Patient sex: F
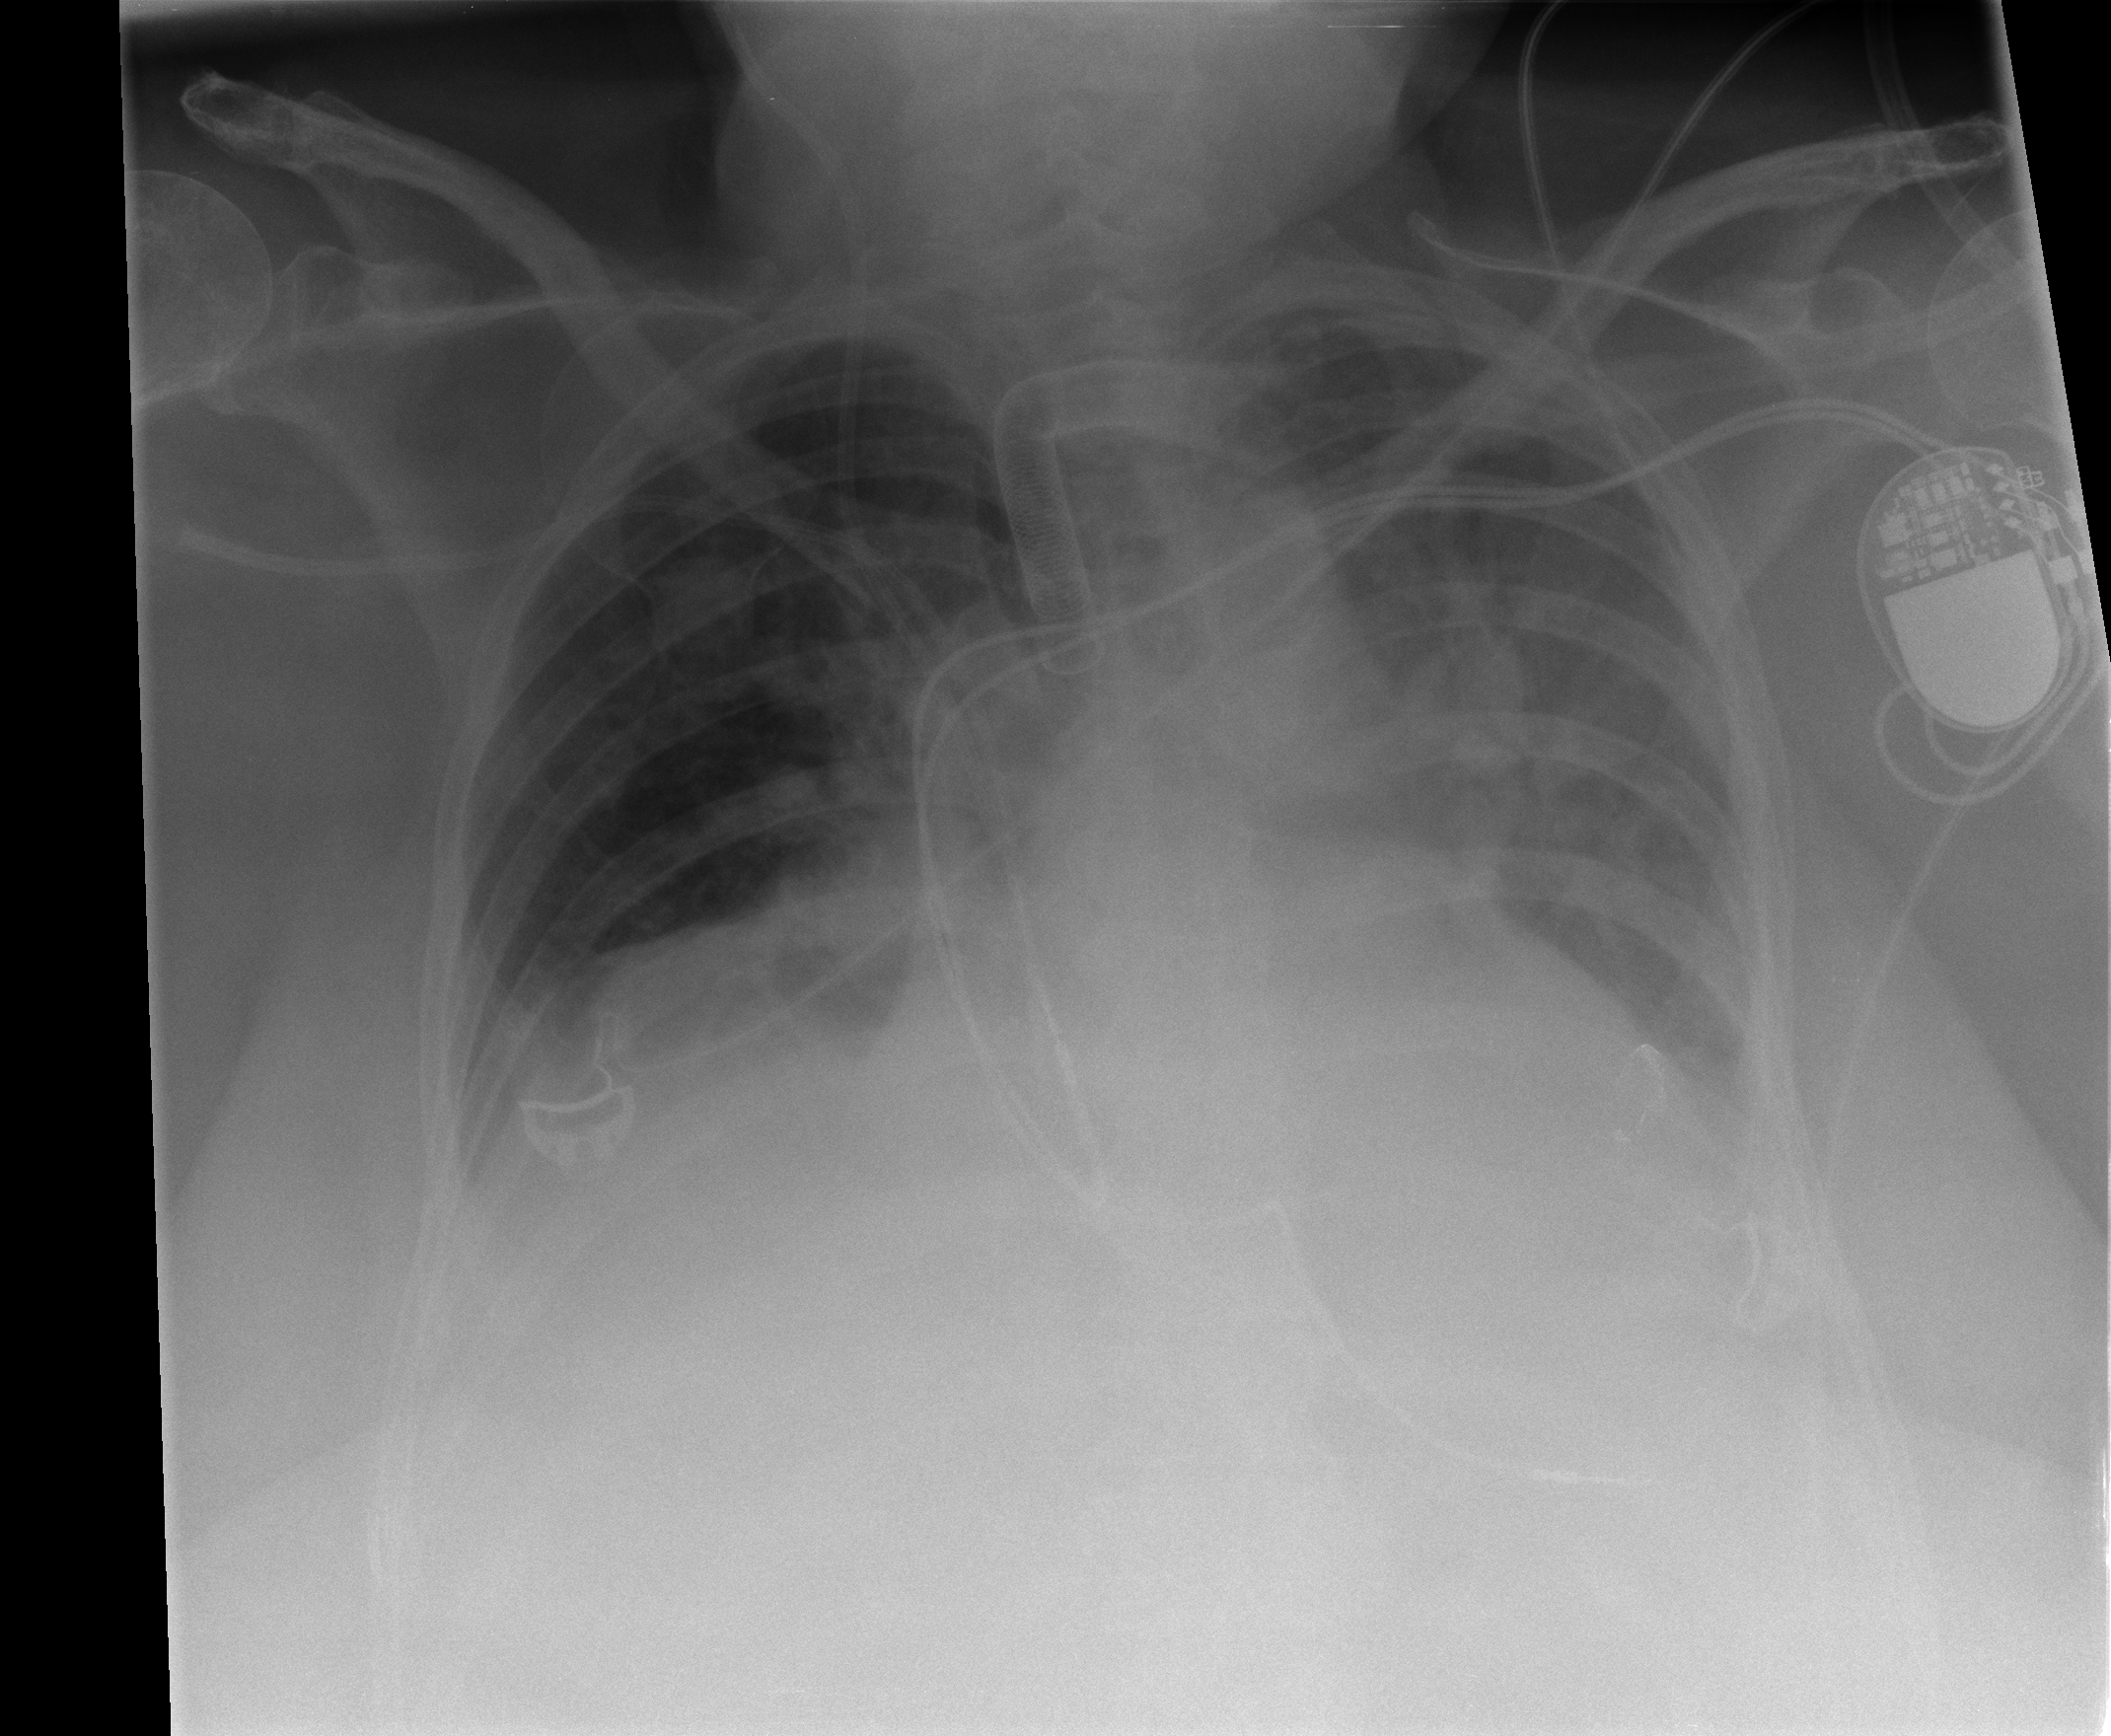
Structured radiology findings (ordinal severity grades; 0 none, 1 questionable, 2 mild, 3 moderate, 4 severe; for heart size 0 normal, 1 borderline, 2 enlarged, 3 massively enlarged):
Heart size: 0
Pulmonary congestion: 0
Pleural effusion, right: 1
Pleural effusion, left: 2
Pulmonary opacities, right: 1
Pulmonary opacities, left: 2
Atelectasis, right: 2
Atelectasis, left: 2